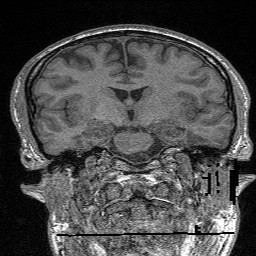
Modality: FLASH
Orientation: sagittal
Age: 25
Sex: male